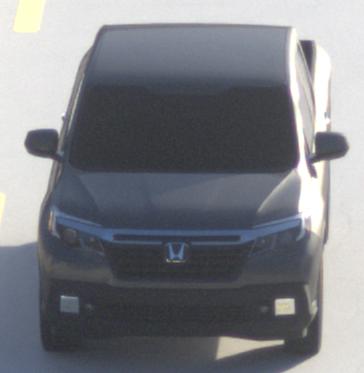
Make: Honda
Model: Ridgeline
Detailed model: Gen. 2
Model produced from: 2016
Model produced until: 2020
Doors: 4
Color: gray
Road condition: dry road
Daytime: sunrise or sunset
Contrast: medium contrast